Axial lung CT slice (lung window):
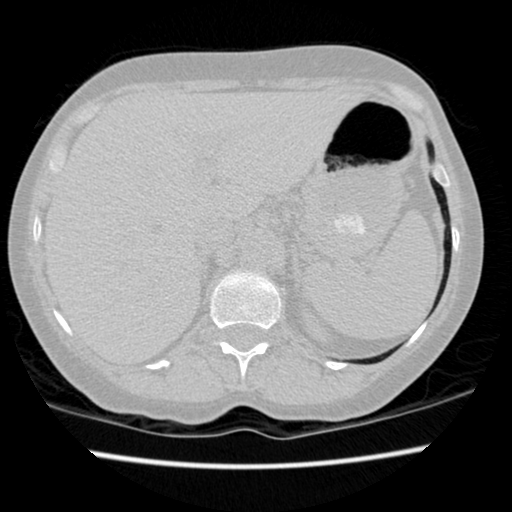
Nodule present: no